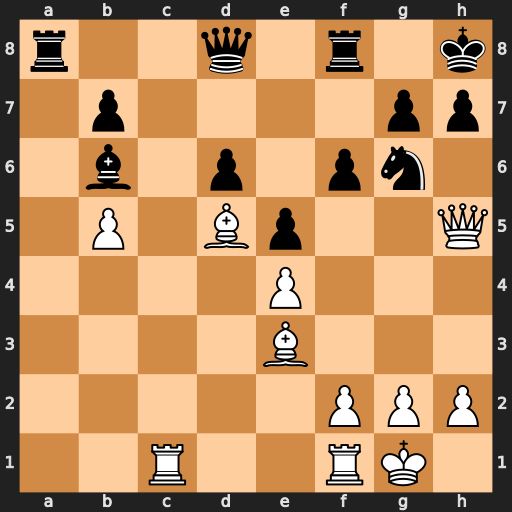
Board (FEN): r2q1r1k/1p4pp/1b1p1pn1/1P1Bp2Q/4P3/4B3/5PPP/2R2RK1
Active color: w
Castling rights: -
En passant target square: -
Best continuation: Bxb6 Qxb6 Qxg6